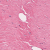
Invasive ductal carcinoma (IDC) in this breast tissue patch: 0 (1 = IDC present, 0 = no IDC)